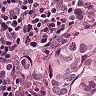
Metastatic tissue present: yes